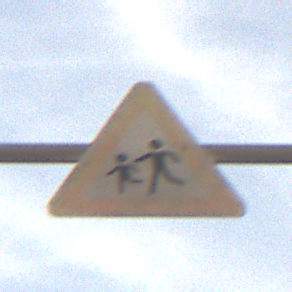
Verkehrszeichen: KinderRechts
Umgebung: Outdoor, Nature
Tageszeit: SunriseSunset
Wetter: PartlyCloudy
Licht: Natural
Jahreszeit: NotSpecified
Kontrast: MediumContrast